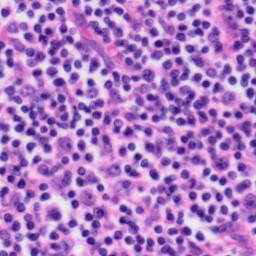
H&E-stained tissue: Tonsil